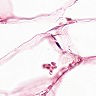
Metastatic tissue present: no